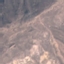
Land use / land cover: HerbaceousVegetation